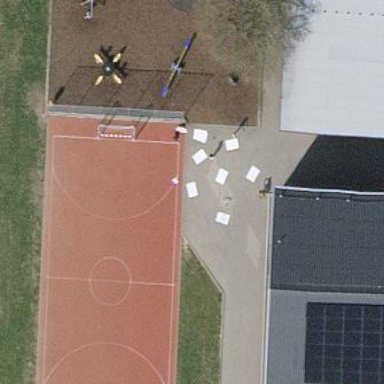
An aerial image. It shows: Handball pitch for leisure land.